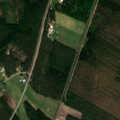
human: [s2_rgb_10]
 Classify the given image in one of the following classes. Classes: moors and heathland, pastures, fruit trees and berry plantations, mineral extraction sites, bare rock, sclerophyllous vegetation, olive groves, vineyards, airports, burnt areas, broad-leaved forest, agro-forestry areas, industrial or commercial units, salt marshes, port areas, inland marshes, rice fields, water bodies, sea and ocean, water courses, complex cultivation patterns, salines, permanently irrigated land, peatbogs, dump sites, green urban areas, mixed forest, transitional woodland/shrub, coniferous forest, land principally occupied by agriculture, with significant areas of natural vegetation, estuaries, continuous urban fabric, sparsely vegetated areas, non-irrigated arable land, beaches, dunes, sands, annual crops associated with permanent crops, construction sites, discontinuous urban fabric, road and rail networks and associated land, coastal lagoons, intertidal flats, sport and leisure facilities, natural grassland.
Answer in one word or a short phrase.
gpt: non-irrigated arable land, coniferous forest, mixed forest